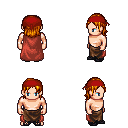
a pixel art fantasy rpg character, male body template, human, light skin, maroon cape, robe skirt, dark blonde long bangs hairstyle, red bandana, ghillies, four views (front, back, left, right), 2x2 character sprite sheet, small pixel art, hard edges, no anti-aliasing